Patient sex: M
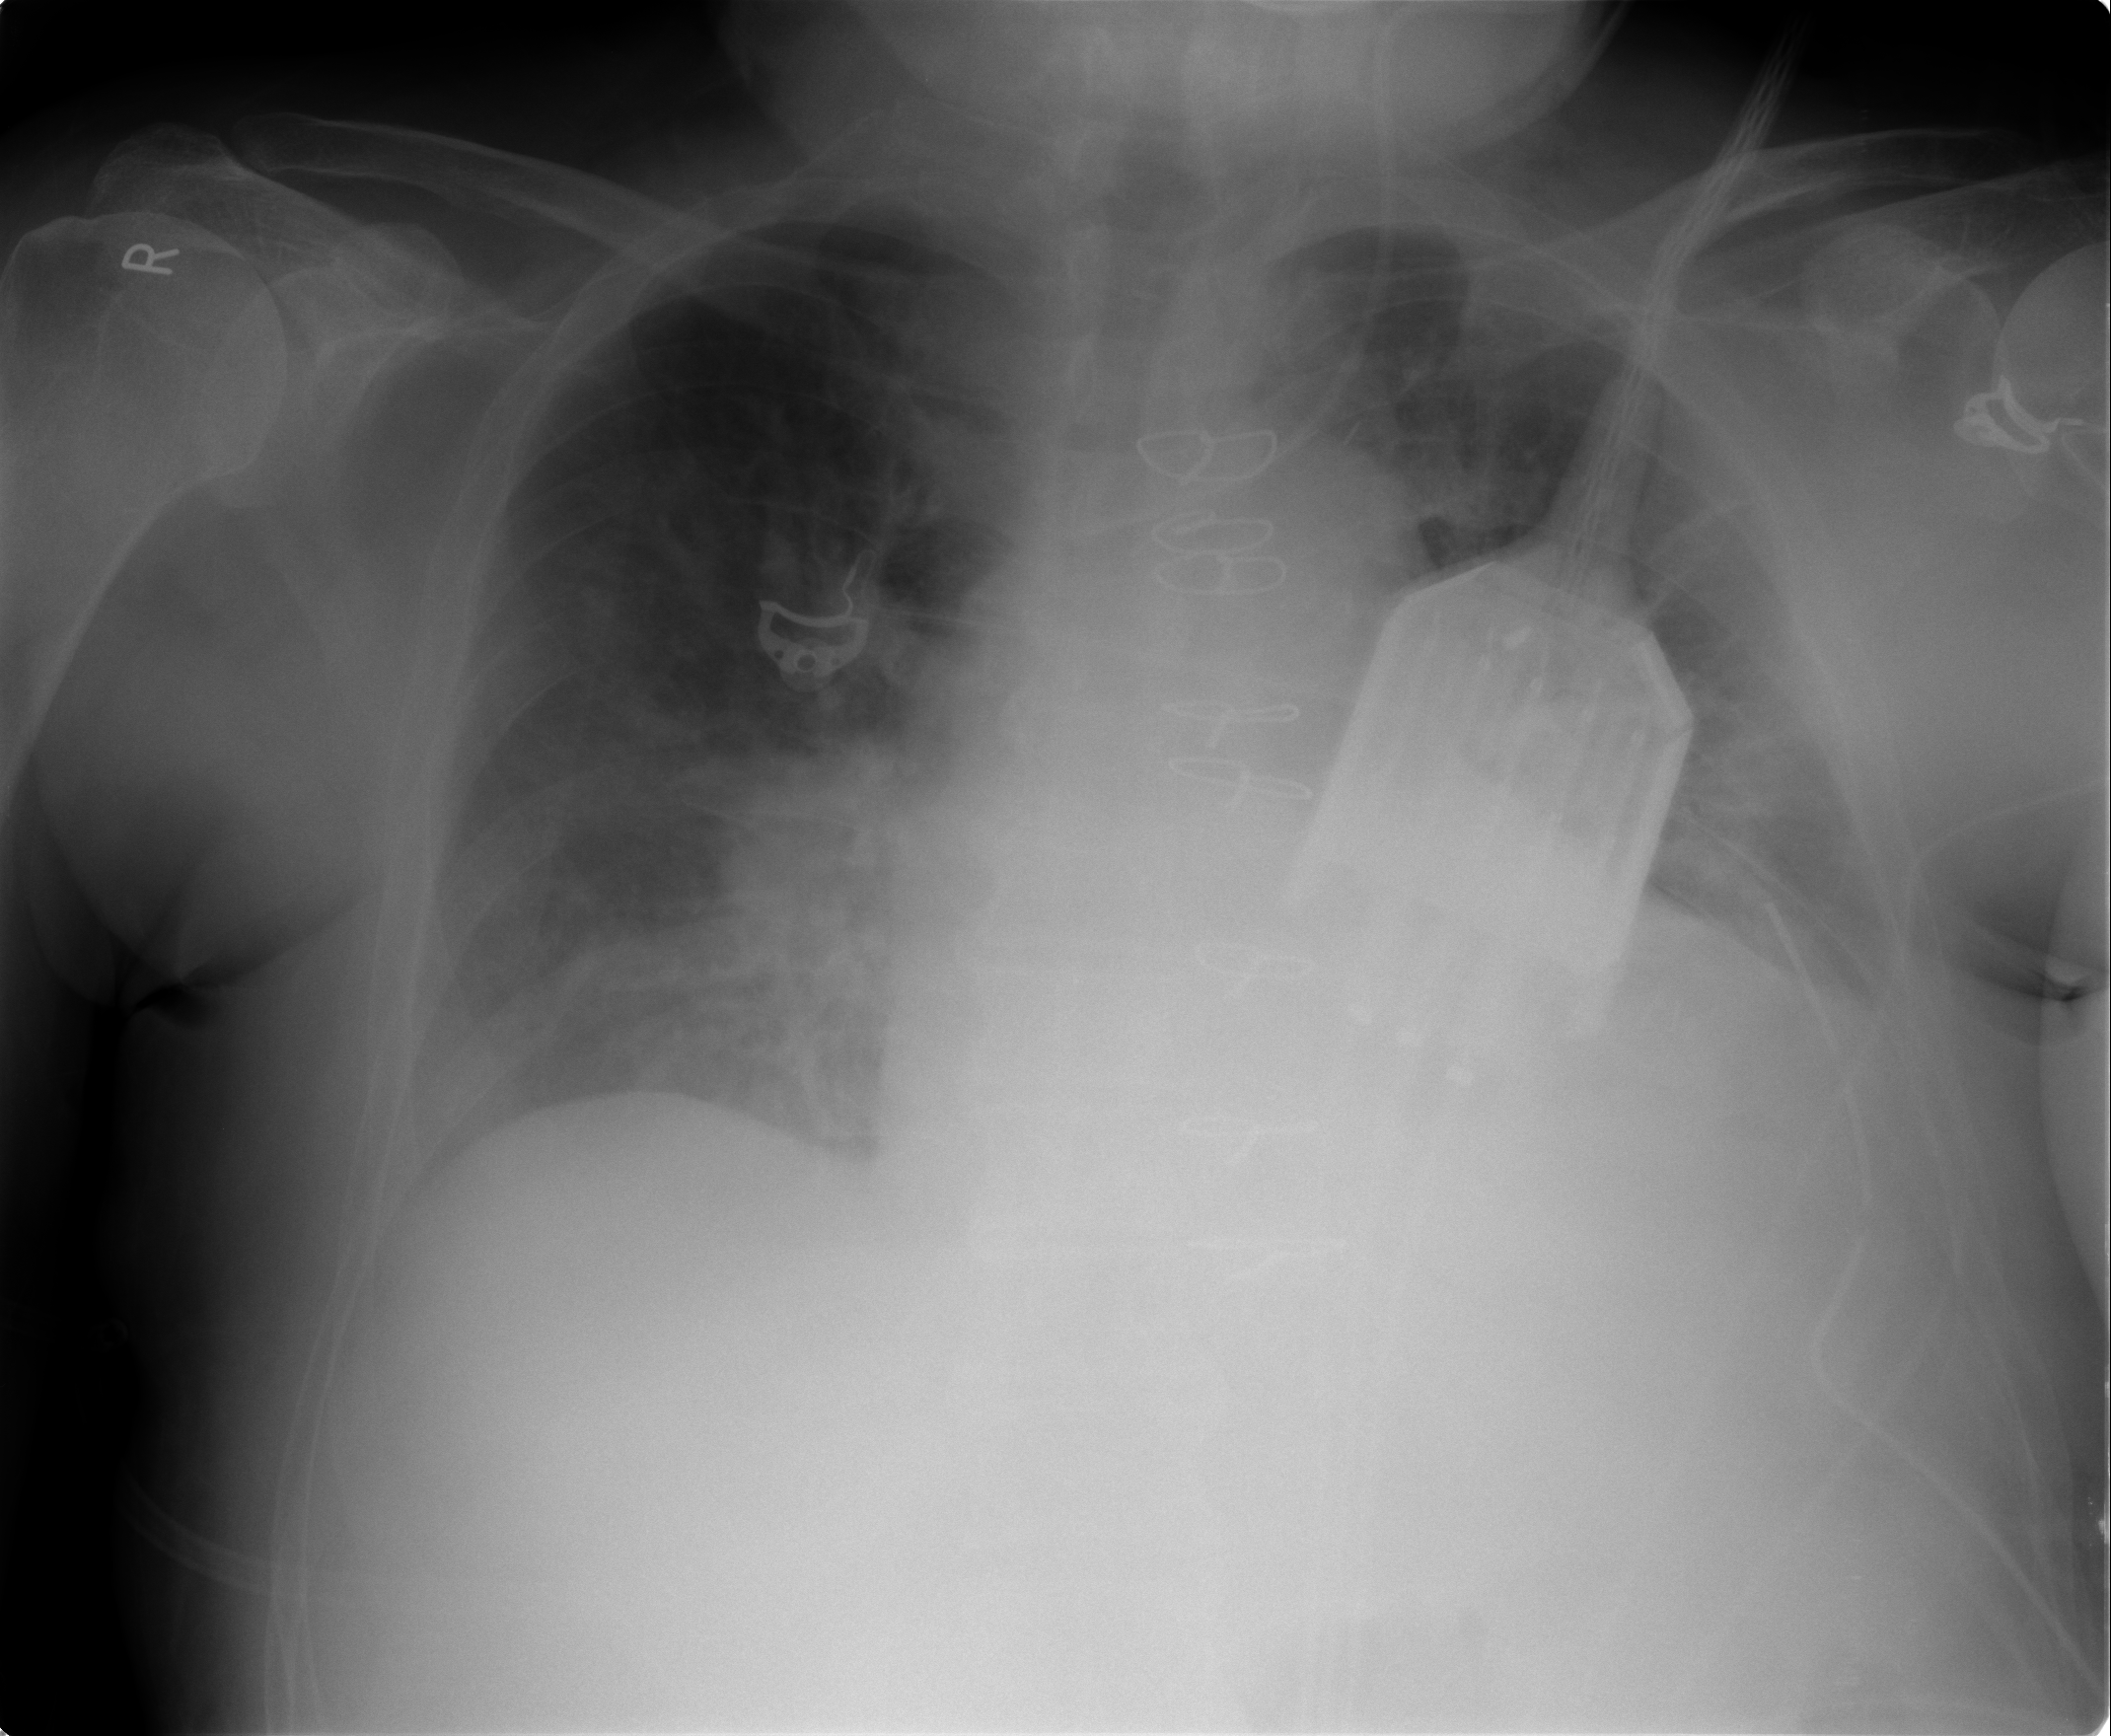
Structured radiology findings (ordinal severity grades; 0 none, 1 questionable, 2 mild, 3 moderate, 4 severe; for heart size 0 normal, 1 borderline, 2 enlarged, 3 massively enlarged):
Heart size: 2
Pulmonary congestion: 1
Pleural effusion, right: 0
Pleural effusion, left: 2
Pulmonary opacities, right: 1
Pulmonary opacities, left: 0
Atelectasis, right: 2
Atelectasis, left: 2